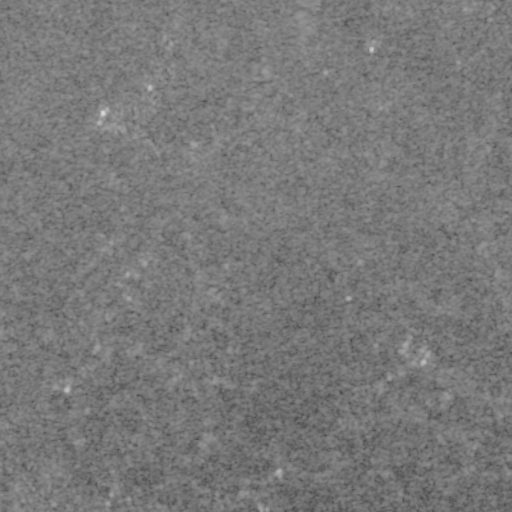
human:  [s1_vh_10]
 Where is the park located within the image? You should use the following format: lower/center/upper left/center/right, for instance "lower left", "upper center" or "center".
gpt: The park is located in the upper left of the image.
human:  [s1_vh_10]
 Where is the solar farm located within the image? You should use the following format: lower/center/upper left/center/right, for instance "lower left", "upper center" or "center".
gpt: The solar farm is located in the lower right of the image.
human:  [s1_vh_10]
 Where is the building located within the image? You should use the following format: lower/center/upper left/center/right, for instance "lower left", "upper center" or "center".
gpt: There is no building in the image.

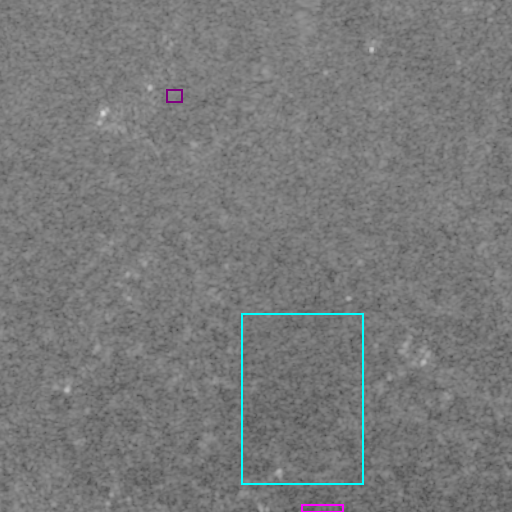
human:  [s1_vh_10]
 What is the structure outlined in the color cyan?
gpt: The structure outlined in cyan is a crop field.
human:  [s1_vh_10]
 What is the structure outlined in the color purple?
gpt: The structure outlined in purple is a park.
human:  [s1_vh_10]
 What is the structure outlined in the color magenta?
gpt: The structure outlined in magenta is a solar farm.
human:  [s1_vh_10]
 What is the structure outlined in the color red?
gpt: There is no red outline.